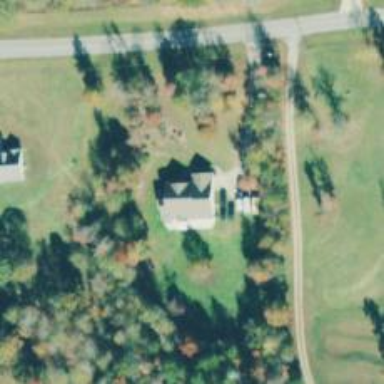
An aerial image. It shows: Simple house.